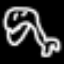
Label: frog